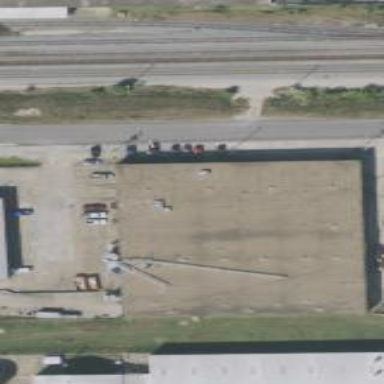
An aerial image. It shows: Warehouse.